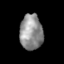
Tissue: skin
Cell type: Epithelial cells
Senescence score: 0.2811
Nuclear area (px): 793
Mean DAPI intensity: 144.003